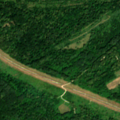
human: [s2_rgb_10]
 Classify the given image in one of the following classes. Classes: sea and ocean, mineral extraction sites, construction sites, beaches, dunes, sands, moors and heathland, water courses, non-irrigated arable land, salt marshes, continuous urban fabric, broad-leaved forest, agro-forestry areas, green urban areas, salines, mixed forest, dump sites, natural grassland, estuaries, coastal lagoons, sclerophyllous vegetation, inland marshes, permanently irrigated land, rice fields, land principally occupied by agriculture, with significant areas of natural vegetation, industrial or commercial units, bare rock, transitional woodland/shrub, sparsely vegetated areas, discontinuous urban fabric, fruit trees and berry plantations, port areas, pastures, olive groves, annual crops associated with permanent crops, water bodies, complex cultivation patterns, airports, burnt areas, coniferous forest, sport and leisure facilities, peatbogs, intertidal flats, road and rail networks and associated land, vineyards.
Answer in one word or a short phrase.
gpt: pastures, broad-leaved forest, transitional woodland/shrub